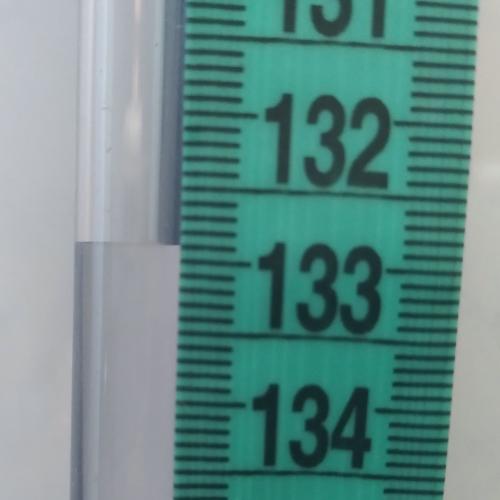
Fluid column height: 132.9 cm